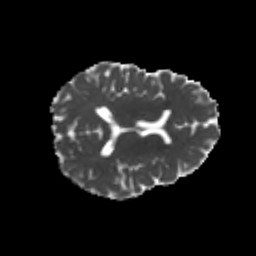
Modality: MD
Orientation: axial
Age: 21
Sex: female
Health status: healthy
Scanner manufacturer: philips
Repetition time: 7.384 s
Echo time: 0.08599 s